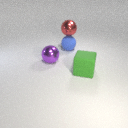
large blue rubber sphere below large red metal sphere